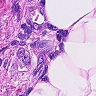
Metastatic tissue present: yes